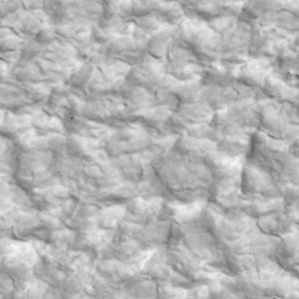
Label: non_frost